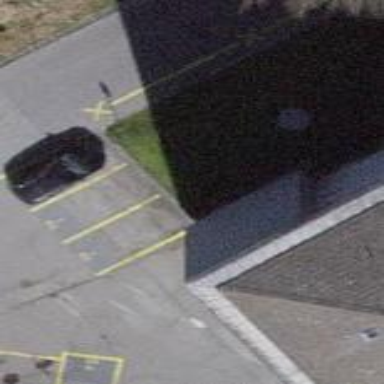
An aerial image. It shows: Parking area with surface.